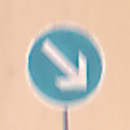
Verkehrszeichen: VorgeschriebeneVorbeifahrtRechts
Umgebung: Outdoor, Urban
Tageszeit: Midday
Wetter: PartlyCloudy
Licht: Natural
Jahreszeit: NotSpecified
Kontrast: MediumContrast